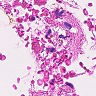
Metastatic tissue present: no